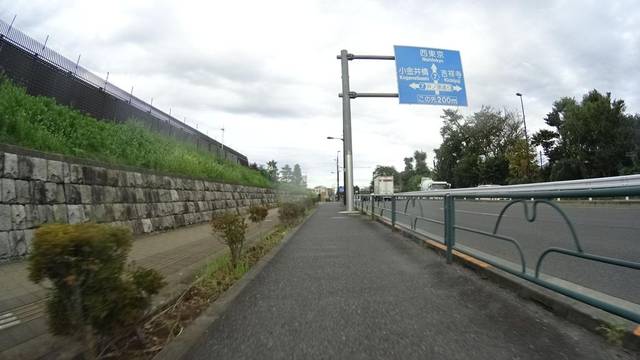
Region: Japan
Coordinates: 35.707, 139.551